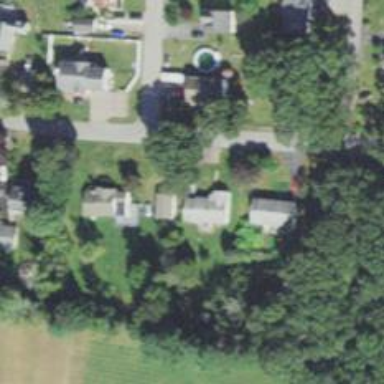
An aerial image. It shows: Residential driveway designated as service road.